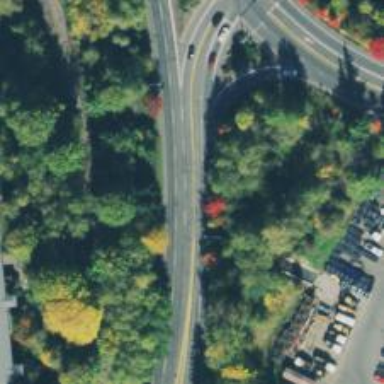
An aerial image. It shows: Motorway junction.